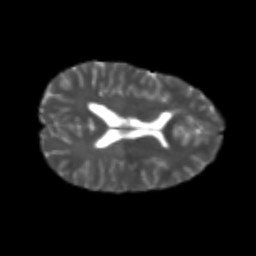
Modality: T2w
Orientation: axial
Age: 25
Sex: female
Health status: healthy
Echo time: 0.074 s